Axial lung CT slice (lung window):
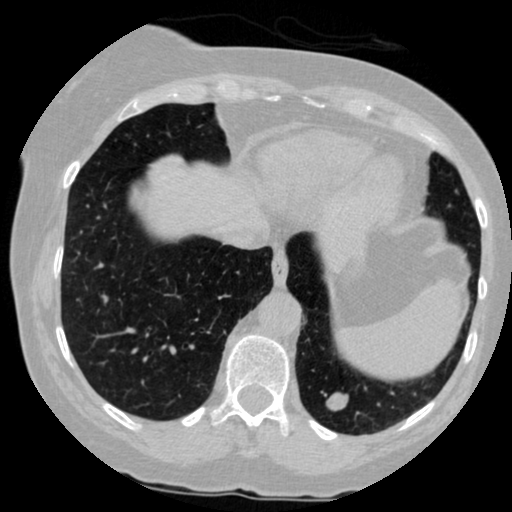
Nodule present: yes
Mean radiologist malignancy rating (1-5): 3.75